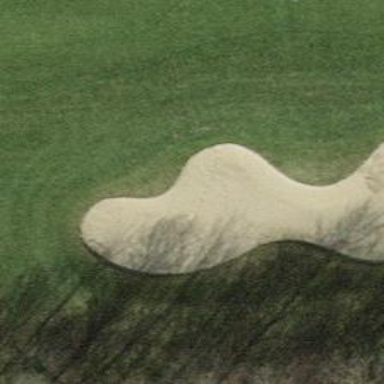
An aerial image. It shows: Golf bunker filled with sandy terrain.